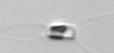
Label: Chaetoceros